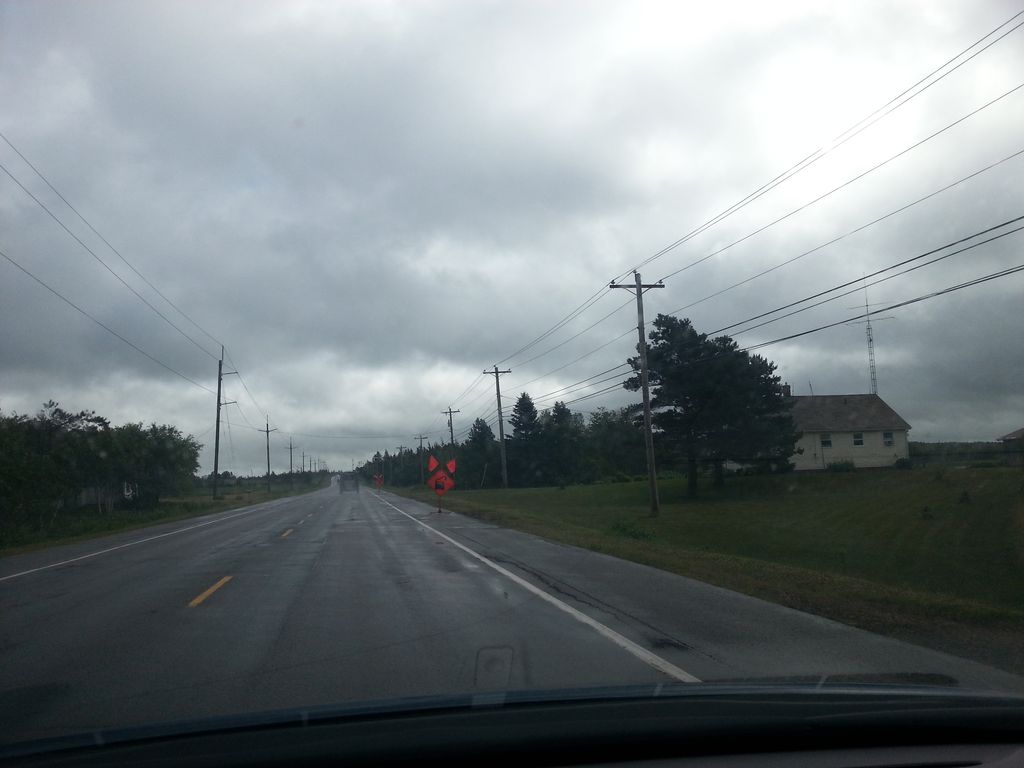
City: charlottetown